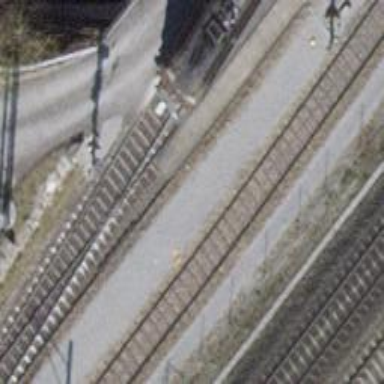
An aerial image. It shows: Single railway track with electrified contact line. It is spur track.